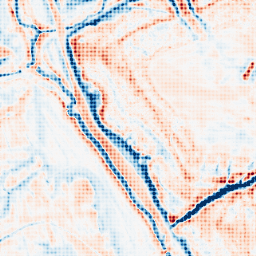
Category: edge_preserving
Decomposition family: bilateral
Decomposition parameters: d: 21
sigma_color: 50
sigma_space: 75
Upsampling method: sinc_blackman
Upsampling parameters: scale: 4
kernel_size: 4
Upsampling scale: 4